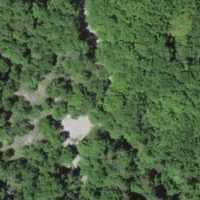
EUNIS habitat code: 41
Species observed at this site:
Cyanistes caeruleus
Turdus philomelos
Regulus ignicapilla
Ficedula hypoleuca
Parus major
Periparus ater